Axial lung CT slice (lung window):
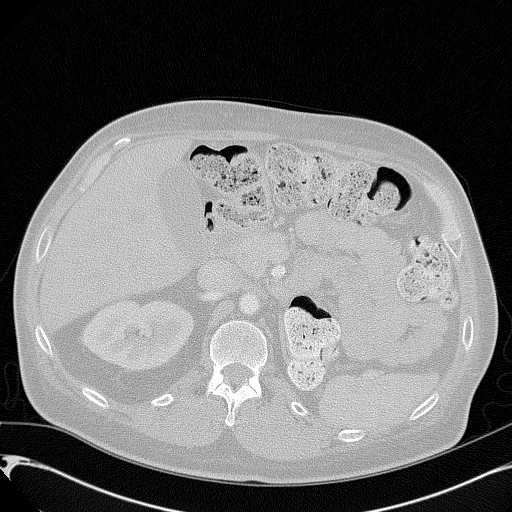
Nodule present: no